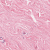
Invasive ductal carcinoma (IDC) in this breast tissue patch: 0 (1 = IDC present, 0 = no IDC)